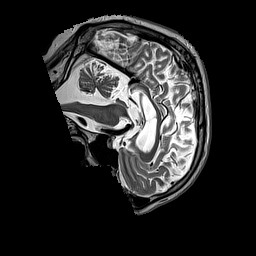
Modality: T2w
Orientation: sagittal
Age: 51
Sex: male
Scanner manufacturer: siemens
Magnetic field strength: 3 T
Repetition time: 3.2 s
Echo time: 0.212 s